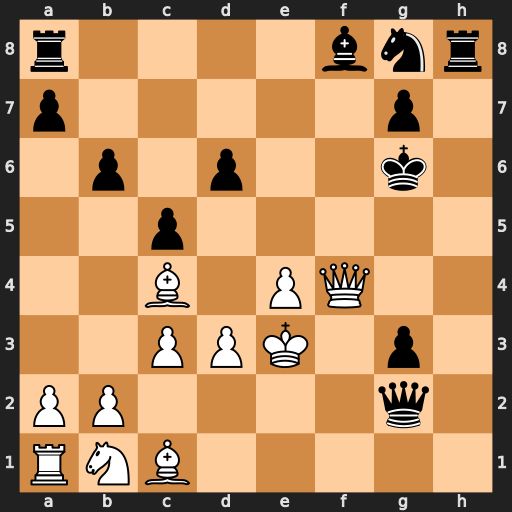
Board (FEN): r4bnr/p5p1/1p1p2k1/2p5/2B1PQ2/2PPK1p1/PP4q1/RNB5
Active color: w
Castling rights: -
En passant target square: -
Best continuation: Bf7+ Kh7 Qf5+ g6 Qxg6#